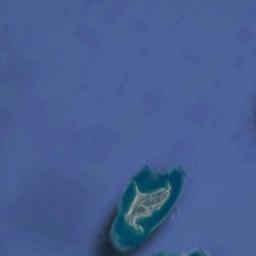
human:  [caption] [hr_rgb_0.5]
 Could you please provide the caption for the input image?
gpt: The irregularly shaped island is surrounded by blue sea water, The island has a green and yellow-brown color, And there is a circle of white sand on the periphery .

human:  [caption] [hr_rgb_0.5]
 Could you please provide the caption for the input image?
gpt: The shape of the island is strange .

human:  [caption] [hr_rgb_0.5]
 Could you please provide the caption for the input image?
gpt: The island is surrounded by light blue waters .

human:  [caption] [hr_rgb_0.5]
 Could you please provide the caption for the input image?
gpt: The land on the island is rough .

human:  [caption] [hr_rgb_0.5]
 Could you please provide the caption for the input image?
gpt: The green island is on a blue sea .